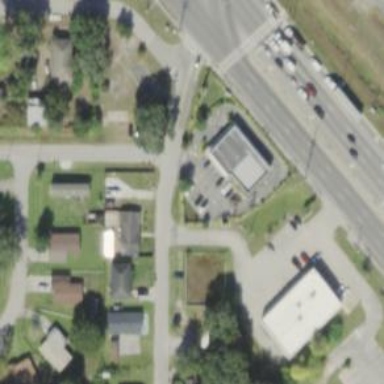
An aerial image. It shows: Healthcare clinic.